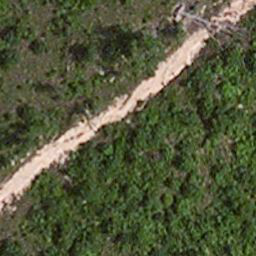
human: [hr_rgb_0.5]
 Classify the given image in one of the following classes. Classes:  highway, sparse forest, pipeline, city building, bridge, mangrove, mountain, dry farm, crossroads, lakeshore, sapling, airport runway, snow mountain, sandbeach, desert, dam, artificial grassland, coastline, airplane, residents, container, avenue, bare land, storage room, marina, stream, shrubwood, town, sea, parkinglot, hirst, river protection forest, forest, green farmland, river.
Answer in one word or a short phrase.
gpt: avenue